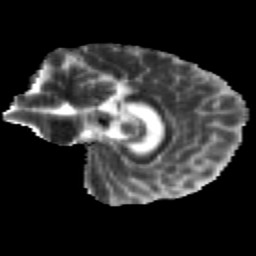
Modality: MD
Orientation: sagittal
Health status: healthy
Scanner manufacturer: siemens
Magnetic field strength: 3 T
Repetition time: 12 s
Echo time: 0.092 s